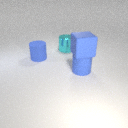
large blue rubber cylinder below large blue rubber cube